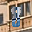
Label: 8